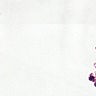
Metastatic tissue present: no